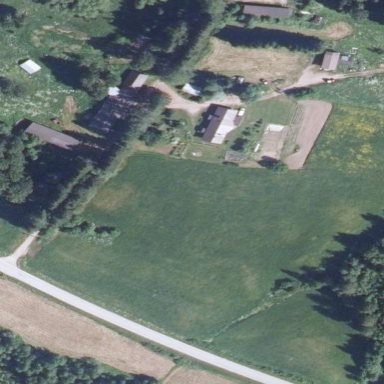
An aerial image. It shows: Farmyard area.